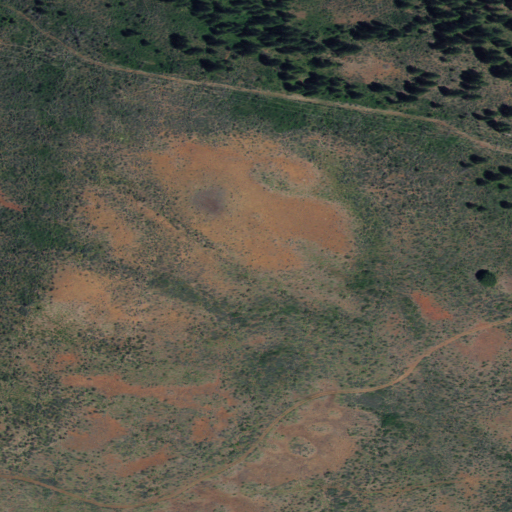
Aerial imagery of ridge(s) in Idaho named Long Gulch Ridge containing shrub, grassland, and evergreen forest